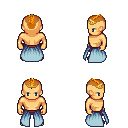
a pixel art fantasy rpg character, male body template, human, tanned skin, overskirt, red pants, dark blonde short mohawk hairstyle, gold tiara, four views (front, back, left, right), 2x2 character sprite sheet, small pixel art, hard edges, no anti-aliasing